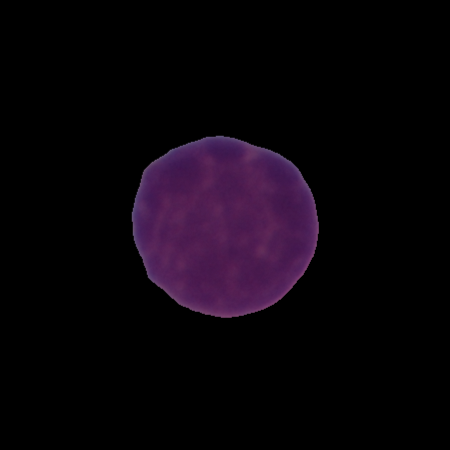
Label: healthy